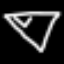
Label: diamond